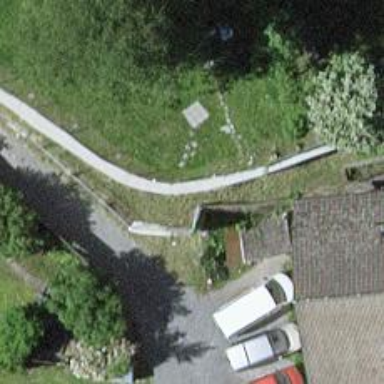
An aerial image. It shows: Retaining wall.